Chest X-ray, AP view. Patient: 46 years old, sex M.
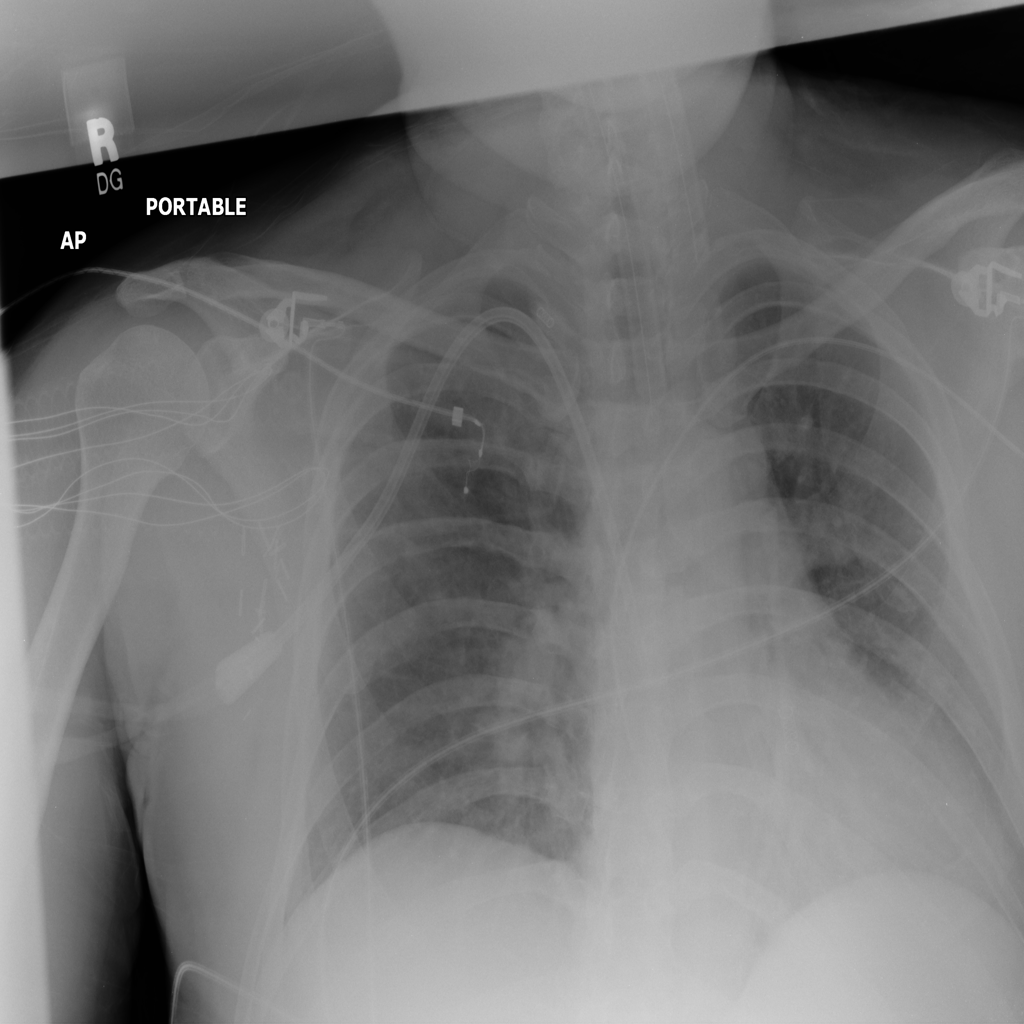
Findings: Infiltration